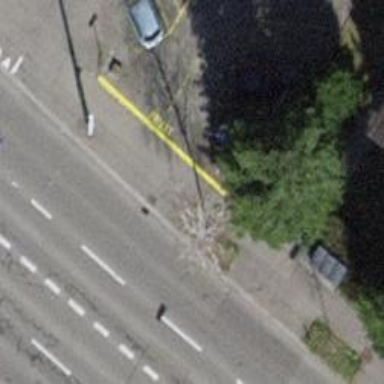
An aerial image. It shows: Unmarked crossing with traffic calming table on the road.